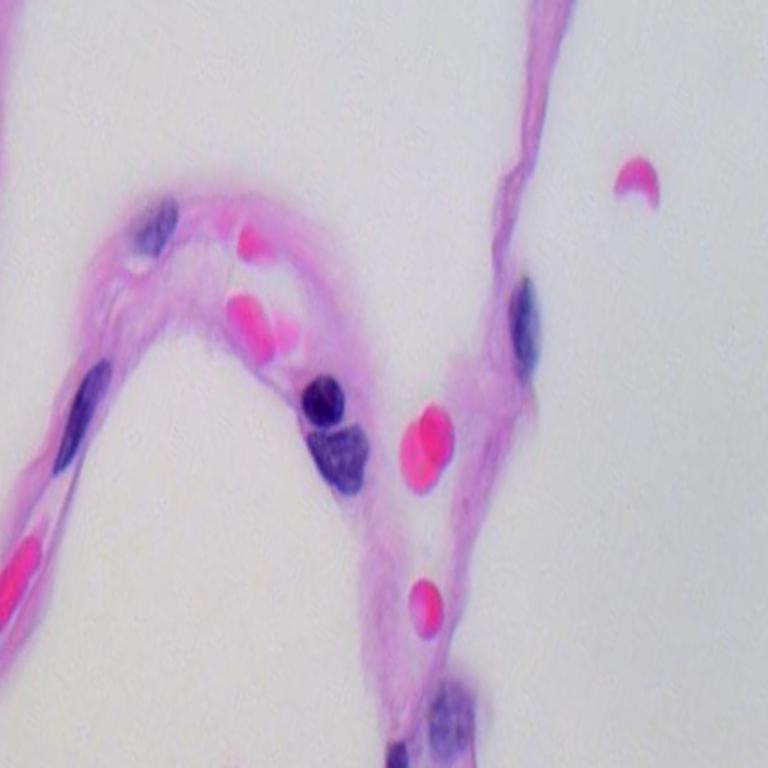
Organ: lung
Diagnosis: benign